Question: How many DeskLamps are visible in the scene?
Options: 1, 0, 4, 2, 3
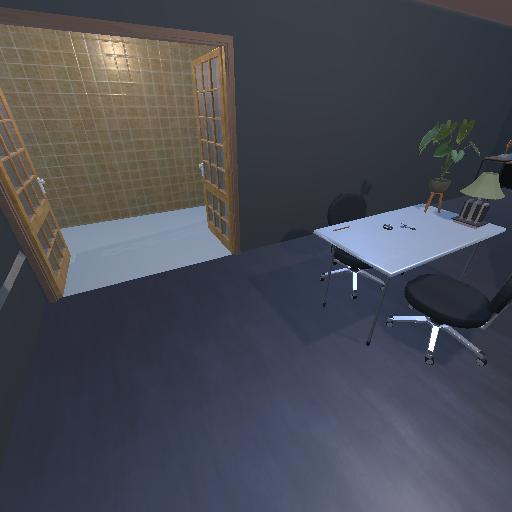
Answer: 1